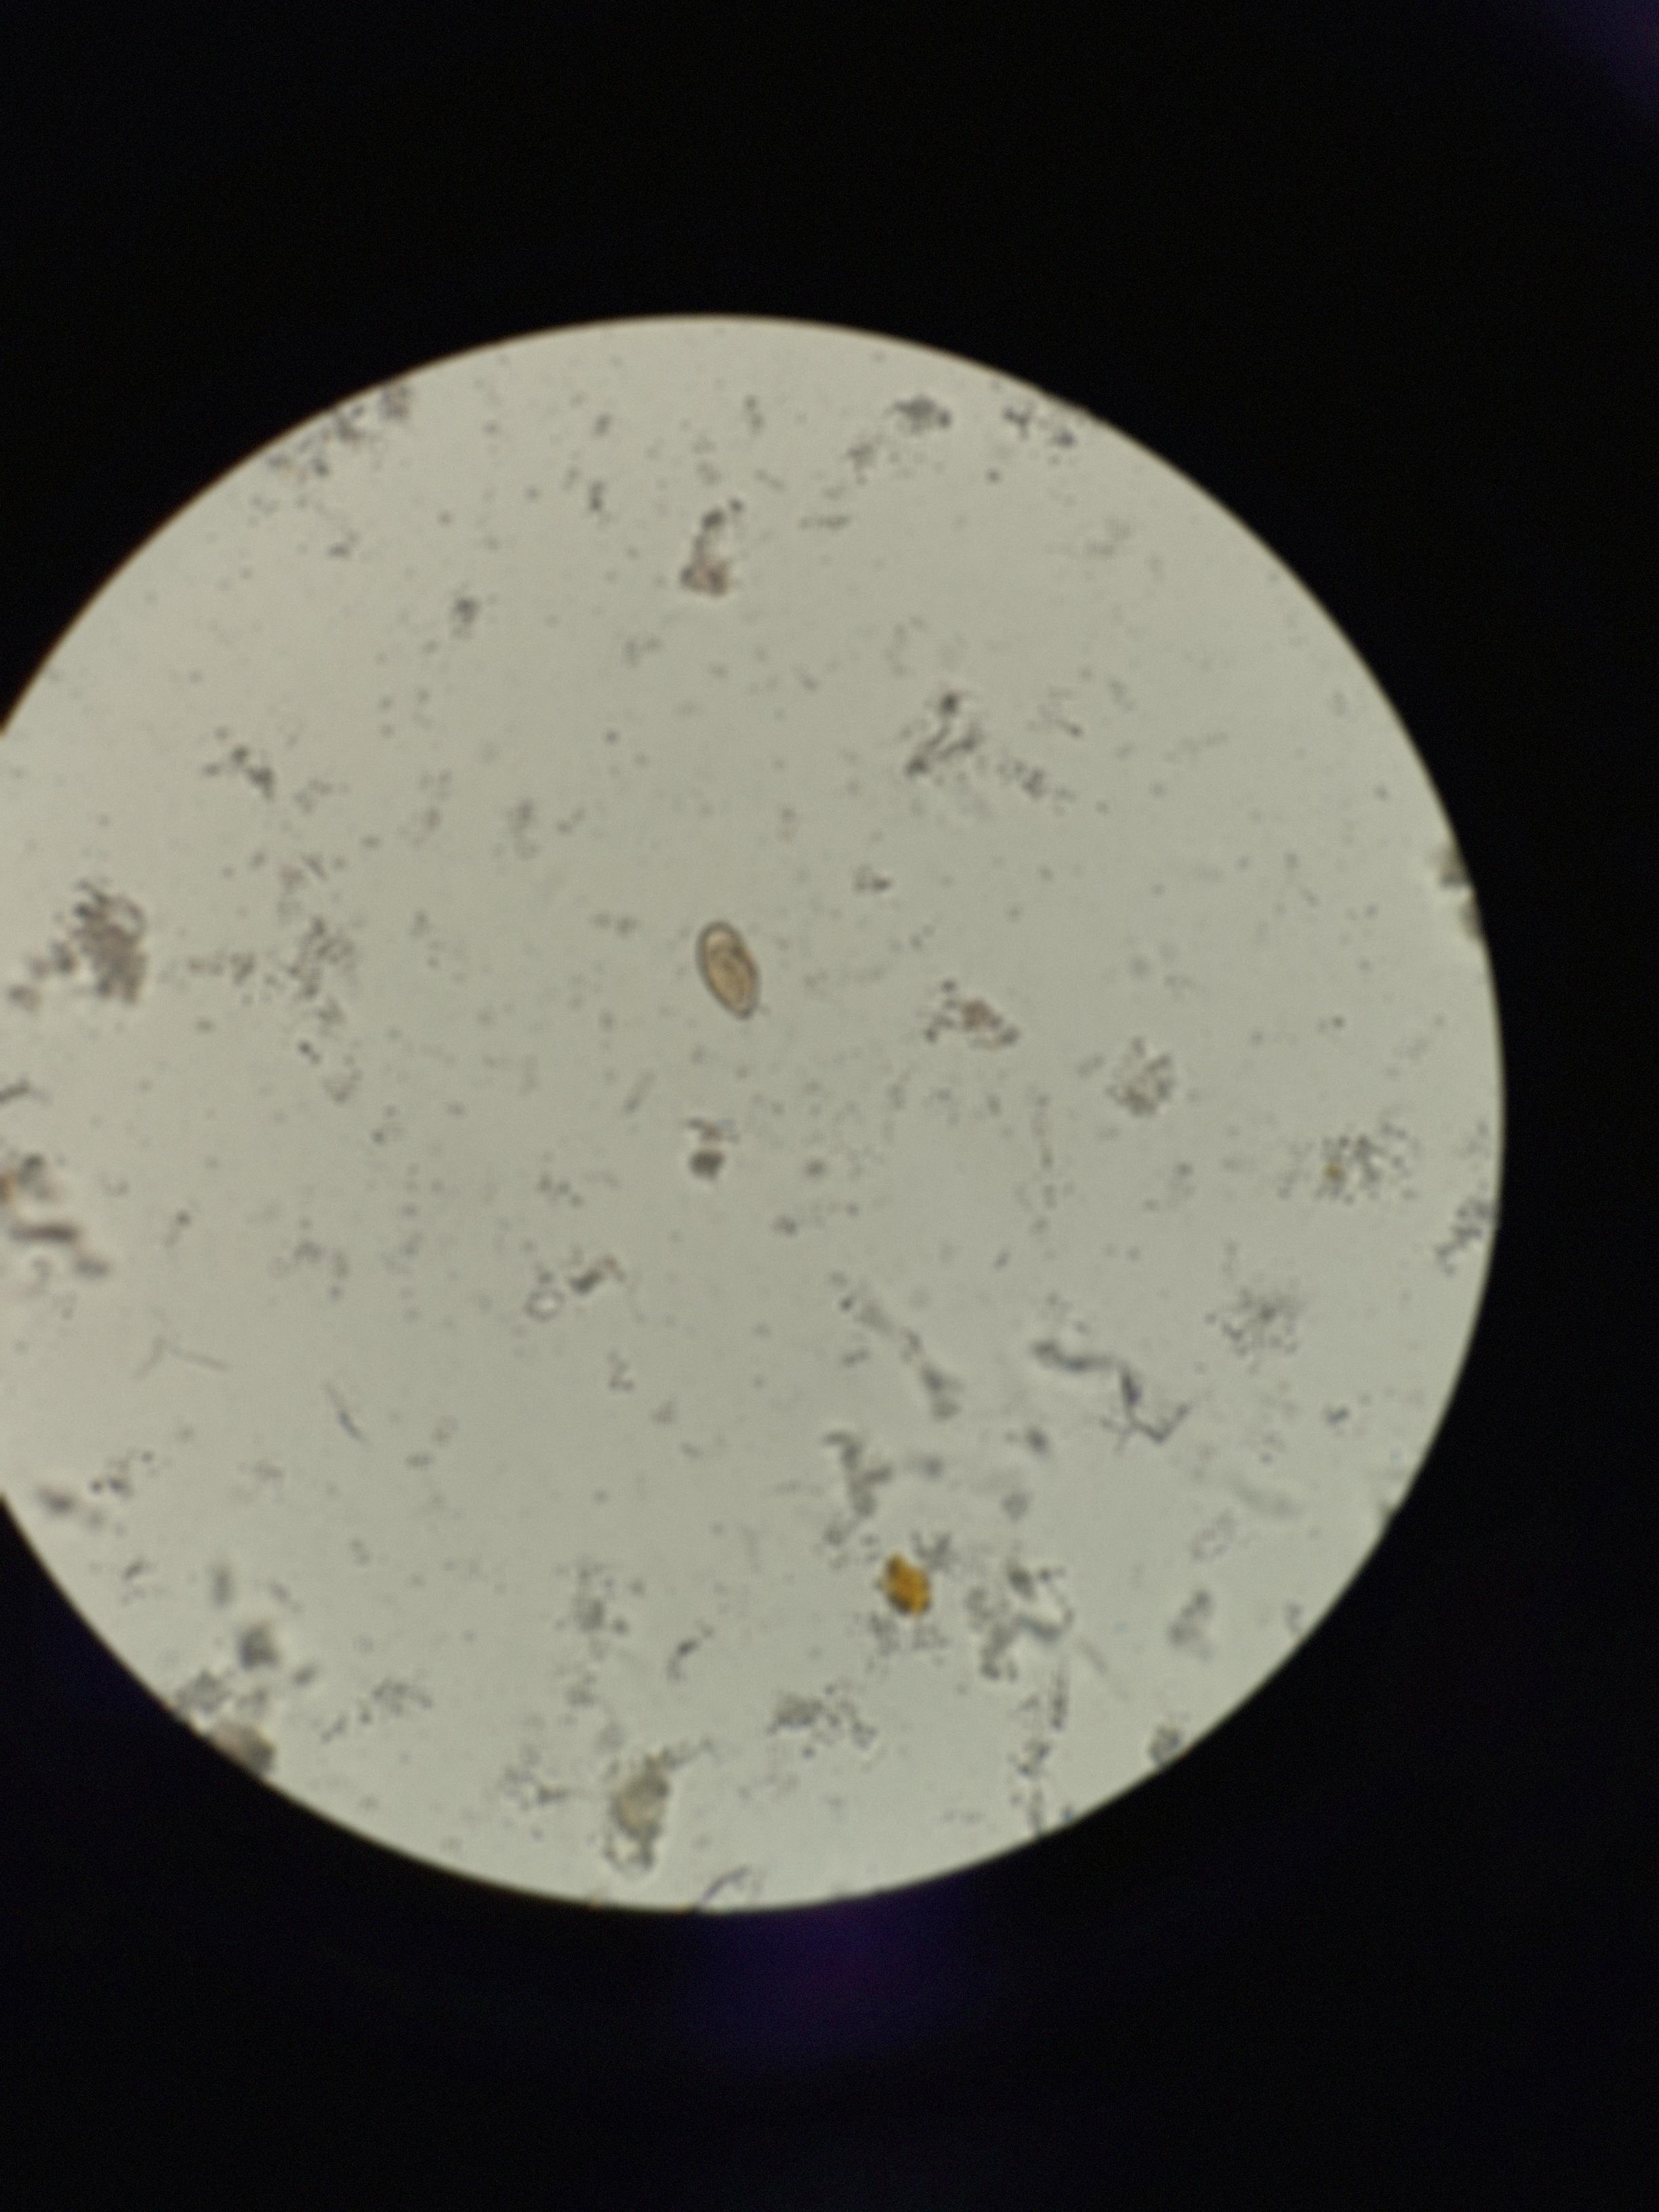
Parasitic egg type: Opisthorchis viverrine